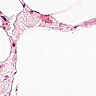
Metastatic tissue present: no